Question: I'm creating an app to record expenses. I have made a SectionedFetchRequest by day. But here I have a problem:
The order in each sections does not seem to be correct. It orders the expenses from the oldest one to the new one, when the ideal would be the other way around. See the image for better clarification.
Image that show the incorrect order:

As you can see in the image the order is:
1, 2, 3, 4 when it should be 4, 3, 2, 1 from top to bottom.
If I change the ascending part to "true" in the SectionedFetchRequest, then the order of each section is correct, but the entire list is in the wrong order (the oldest expenses are shown first and should be the other way around.)
Code:
'''
struct LogListView: View {
@Environment(\.managedObjectContext) var moc
@SectionedFetchRequest(entity: ExpenseLog.entity(), sectionIdentifier: \.date, sortDescriptors: [NSSortDescriptor(keyPath: \ExpenseLog.date, ascending: false)]) var logs: SectionedFetchResults<Date?, ExpenseLog>
@State var logToEdit: ExpenseLog?
@State var searchText = ""
var dateFormatter: DateFormatter {
let formatter = DateFormatter()
formatter.dateStyle = .short
return formatter
}
var body: some View {
List {
ForEach((logs), id: \.id) { section in
Section(header: Text(dateFormatter.string(from: section[0].date!))) {
ForEach(section.filter({
self.searchText.isEmpty ? true :
$0.name!.localizedStandardContains(self.searchText)
})) { log in
Button {
logToEdit = log
} label: {
HStack(spacing: 16) {
CategoryIconsView(category: log.categoryEnum)
VStack(alignment: .leading, spacing: 8) {
Text(log.nameText).font(.subheadline)
}
Spacer()
Text(log.typeTransaction != "expensive" ? log.amountText : "-\(log.amountText)").font(.subheadline).foregroundColor(log.typeTransaction == "income" ? .green : .primary)
}
.padding(.vertical, 4)
}
.swipeActions(content: {
Button(role: .destructive, action: {
deleteTodo(log: log)
}, label: {
Image(systemName: "trash")
})
})
}
}
}
}
.listStyle(.plain)
.searchable(text: $searchText)
.sheet(item: $logToEdit, onDismiss: {
self.logToEdit = nil
}) { (log: ExpenseLog) in
AddLogView(name: log.name ?? "", amount: log.amount , category: Category(rawValue: log.category ?? "") ?? .food, date: log.date ?? Date(), logToEdit: log)
}
}
}
'''
Any idea to solve this issue?
Thanks!
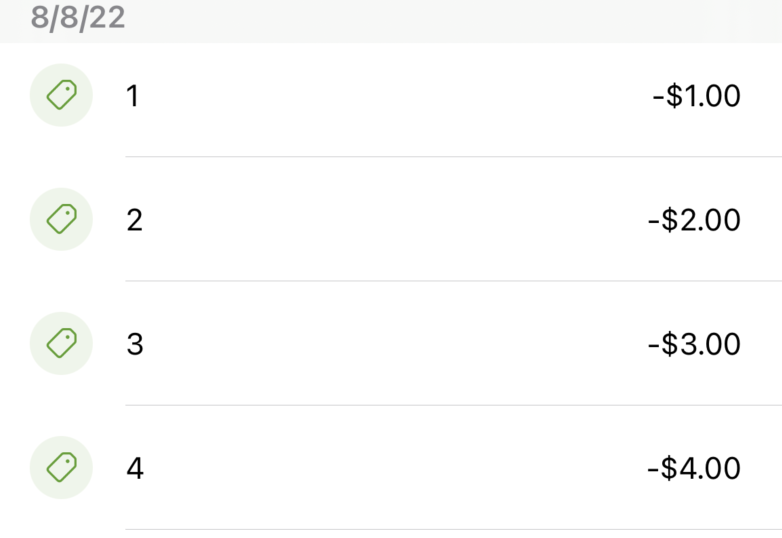
Answer: You might just be seeing the wrong section name, try:
'''
Section(header: Text(section.id, formatter:dateFormatter)) {
'''
However I noticed you are sectioning by date so you probably only want to section based on the day without time. You can fix that with a computed property in your 'ExpenseLog' class, e.g.
'''
class ExpenseLog: NSManagedObject {
@objc var dayDate: Date {
let timeInterval = floor(Date().timeIntervalSinceReferenceDate / 86400) * 86400
return Date(timeIntervalSinceReferenceDate: timeInterval)
}
...
'''
Then you can do 'sectionIdentifier: \.dayDate'.
I also noticed your searching isn't quite right, should be something like this:
'''
.onChange(searchText) { newSearchText in
if newSearchText == "" {
logs.nsPredicate = nil
else {
logs.nsPredicate = NSPredicate(format: "name CONTAINS %@", newSearchText)
}
}
'''
So now you can have the correct 'ForEach(section) { log in' rather than the manual filtering.
Note there currently is a major flaw in '@FetchRequest' that if 'LogListView' is re-init by a parent view its predicate is lost so you have to take that into consideration, e.g. wrap it in a sub View that never changes.
You probably also want to dynamically change the sort order, for that I recommend watching <URL> however some of his SwiftUI code is ropey, e.g. a custom 'Binding' instead of using 'onChange' as I did above. If you use the Developer app to watch you can easily copy the code.